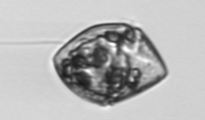
Label: Gyrodinium